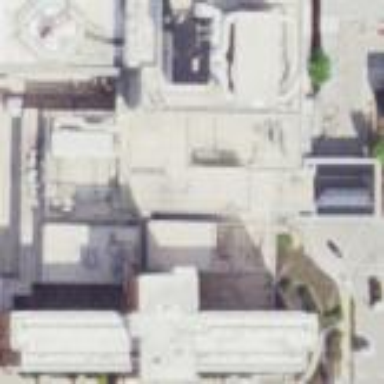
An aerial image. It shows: Hospital building.